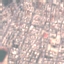
Land use / land cover class: Residential